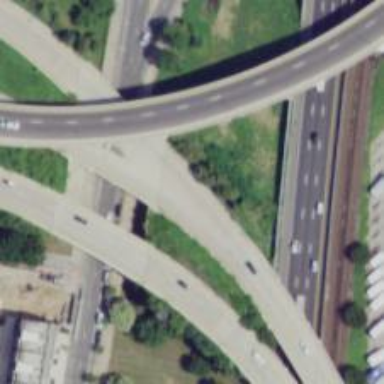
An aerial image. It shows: Motorway link.